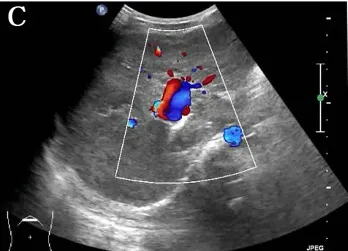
Abdominal ultrasound and contrast-enhanced computed tomography (CT) reexamination were performed 3 years after the interventional therapy. Color Doppler ultrasound image showed bidirectional venous waves in the intraportal spectrum.
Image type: radiology (ultrasound)